Question: hi i want to create an interface like this in visualforce

where values in first column will come from apex controller
please give some idea of doing this in visualforce.Also the values which user will move to second column will be saved somewhere.I am thinking of using custom settings,what all are the options available.
Thanks
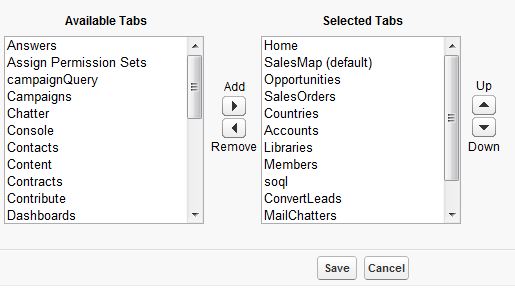
Answer: Unfortunately the only way to leverage the functionality that you're describing in VisualForce is to use an '<apex:inputField>' tag that binds to a multi-picklist field on an SObject. This option gives you a place to save the data, although you will need to specify the possible values beforehand in the configuration (which it doesn't sound like you want to do).
If you want to populate the values dynamically, you will need to create a list of SelectOptions in your controller and bind that list to an '<apex:selectlist>' tag with the 'multiselect' attribute set (keep in mind that this won't give you the fancy left and right arrows that you showed in your screenshot, but it will allow a user to select multiple options by shift/ctrl-clicking).
VisualForce snippet:
'''
<apex:selectList value="{!multiPicklistVal}" multiselect="true">
<apex:selectOptions value="{!multiPicklistOptions}"/>
</apex:selectList>
'''
Apex controller snippet:
'''
public String[] multiPicklistVal {public get; public set;}
public List<SelectOption> getMultiPicklistOptions() {
List<SelectOption> opts = new List<SelectOption>();
opts.add(new SelectOption('Red', 'Red'));
opts.add(new SelectOption('Green', 'Green'));
opts.add(new SelectOption('Blue', 'Blue'));
return opts;
}
'''
This approach will allow you to reference 'multiPicklistVal' in your action methods as an array of Strings, each of which have been selected by the user. From here, you could save these in a custom setting as you mentioned, or in a custom object (but if you're going to go the custom object route, you may as well just use the out-of-the-box functionality I described at the top of this post).